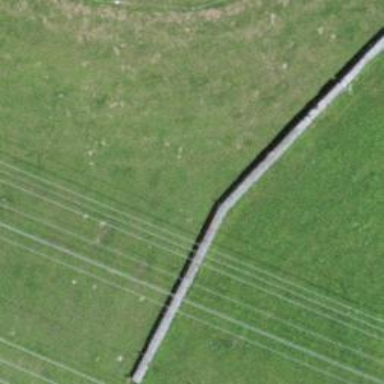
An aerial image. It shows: Wall barrier.